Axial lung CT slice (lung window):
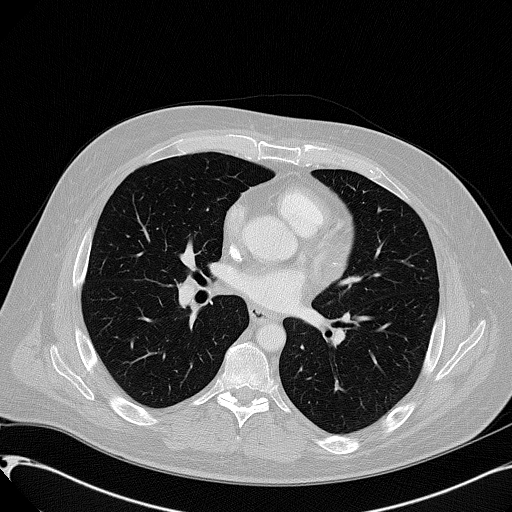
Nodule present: no